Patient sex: M
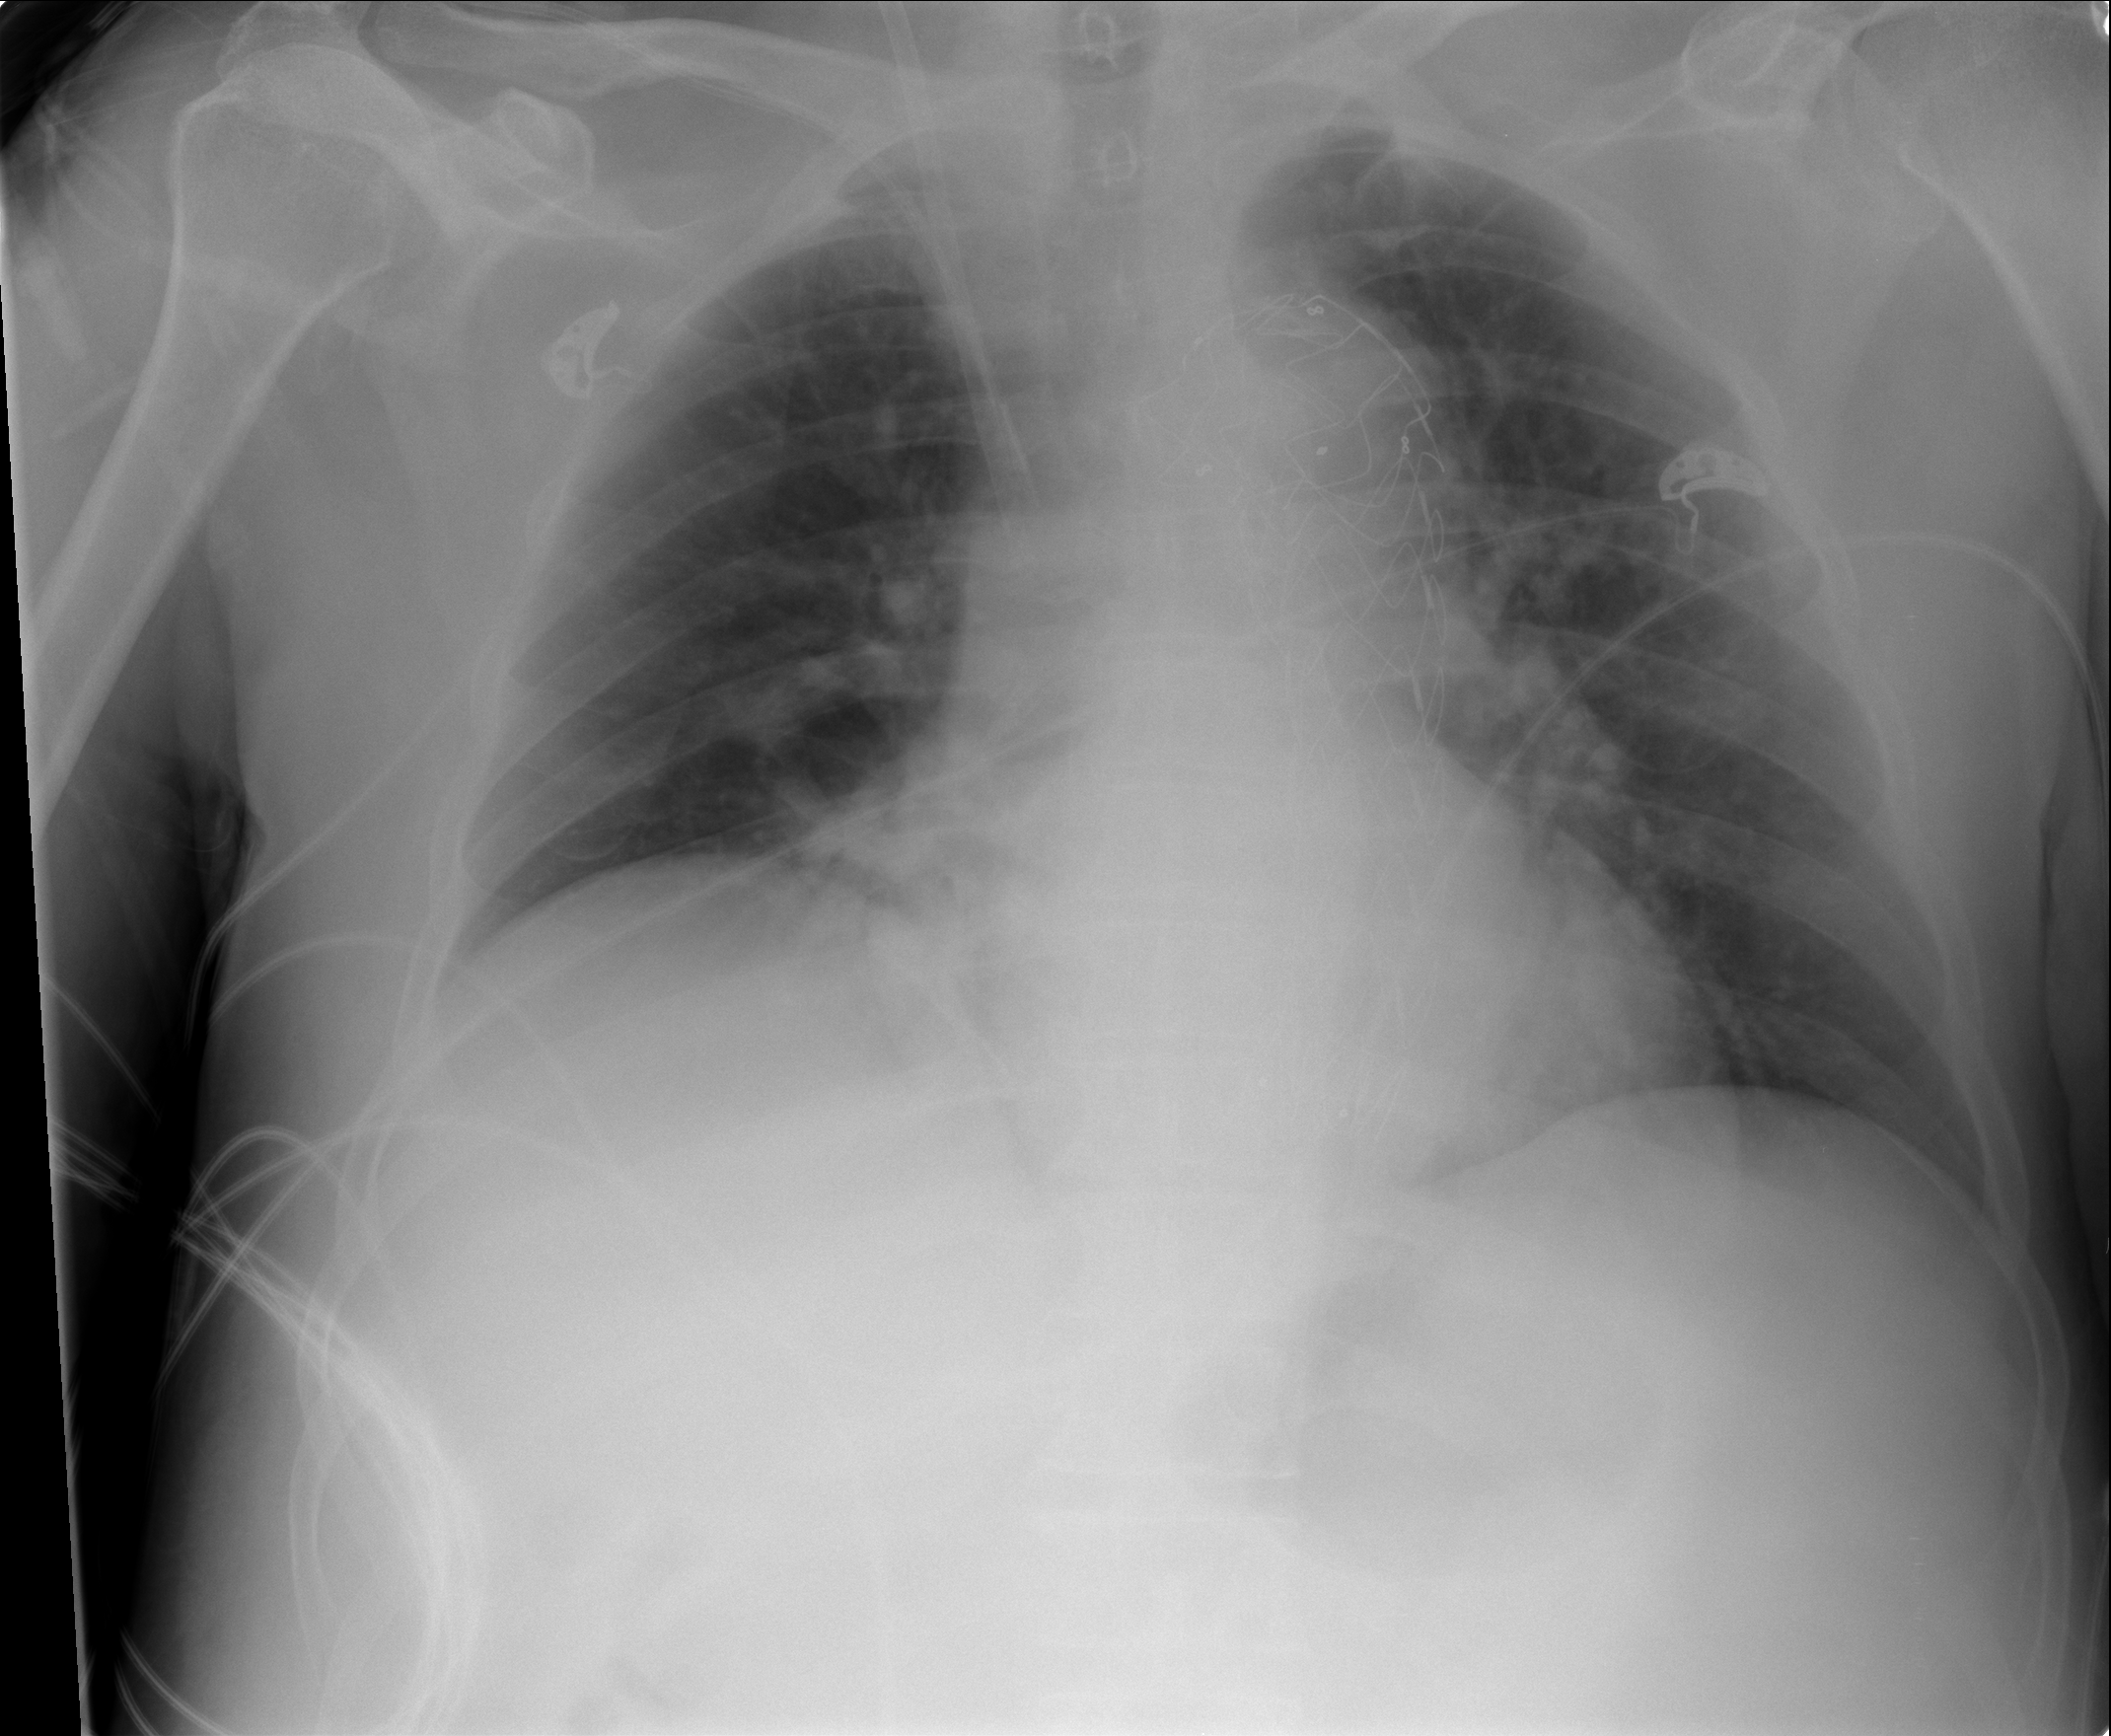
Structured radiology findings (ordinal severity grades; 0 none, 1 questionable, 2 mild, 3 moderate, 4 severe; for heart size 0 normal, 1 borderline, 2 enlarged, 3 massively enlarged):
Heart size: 2
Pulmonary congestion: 2
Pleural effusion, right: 0
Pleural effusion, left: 0
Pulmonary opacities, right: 0
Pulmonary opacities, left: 0
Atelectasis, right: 0
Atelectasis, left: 0